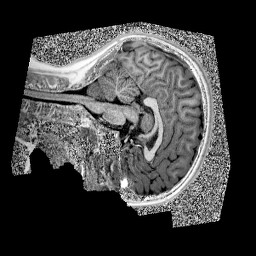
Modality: UNIT1
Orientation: sagittal
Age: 12
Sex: female
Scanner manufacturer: siemens
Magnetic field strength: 3 T
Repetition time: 4 s
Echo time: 0.00299 s